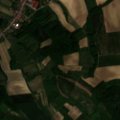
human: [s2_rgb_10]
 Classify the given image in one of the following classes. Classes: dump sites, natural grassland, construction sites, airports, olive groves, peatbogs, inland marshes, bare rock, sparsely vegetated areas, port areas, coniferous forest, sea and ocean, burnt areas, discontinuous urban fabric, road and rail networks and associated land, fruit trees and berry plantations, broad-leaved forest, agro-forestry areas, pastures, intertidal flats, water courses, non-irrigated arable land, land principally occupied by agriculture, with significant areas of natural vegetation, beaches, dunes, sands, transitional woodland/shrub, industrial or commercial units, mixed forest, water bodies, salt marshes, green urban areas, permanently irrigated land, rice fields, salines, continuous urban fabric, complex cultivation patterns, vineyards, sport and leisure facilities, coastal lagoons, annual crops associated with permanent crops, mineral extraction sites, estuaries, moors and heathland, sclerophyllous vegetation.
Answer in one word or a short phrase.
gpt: discontinuous urban fabric, non-irrigated arable land, vineyards, complex cultivation patterns, land principally occupied by agriculture, with significant areas of natural vegetation, broad-leaved forest